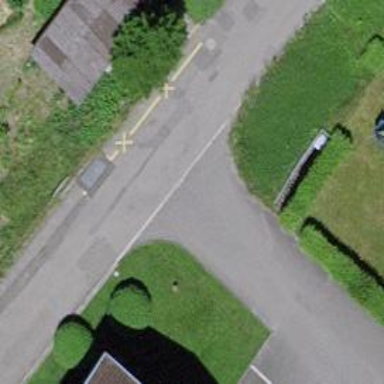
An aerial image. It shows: Living street.